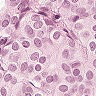
Metastatic tissue present: yes